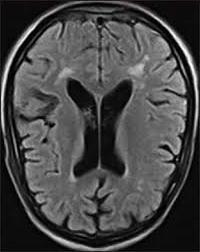
Label: notumor